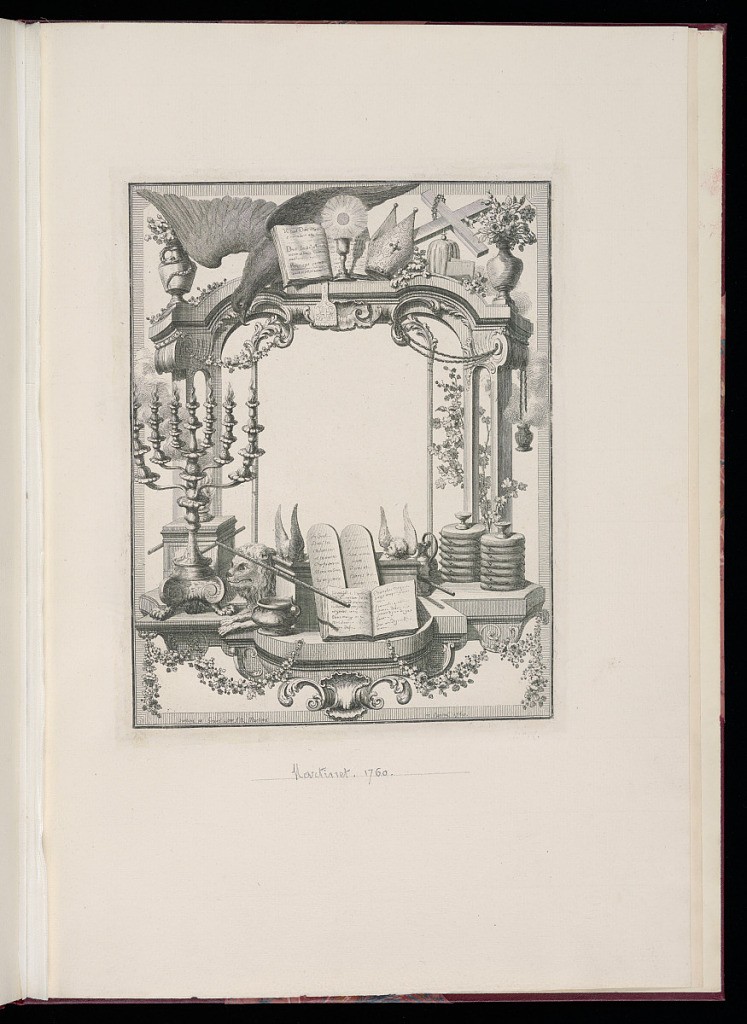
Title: Design for a Cartouche
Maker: François Nicolas Martinet, French, 1731– ca. 1800
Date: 1760
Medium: Etching on paper
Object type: Print
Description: Design for a cartouche featuring ecclesiastical (religious) objects and motifs, including tablets, a cross, eagle, books, winged putti masks (mascarons), candelabrum, lion, festoons of flowers, shells, vases of flowers, caps, vestments, ewer, chalice, incense burner (thurible), scrolling leaves, c-scrolls, and scrolling acanthus leaves. The plate is signed and dated.